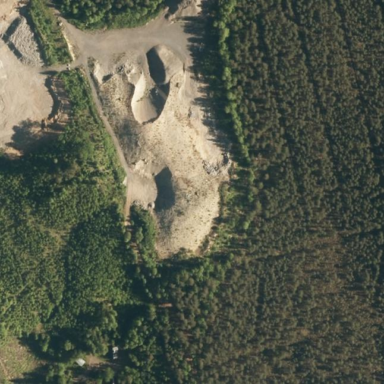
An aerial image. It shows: Quarry area.